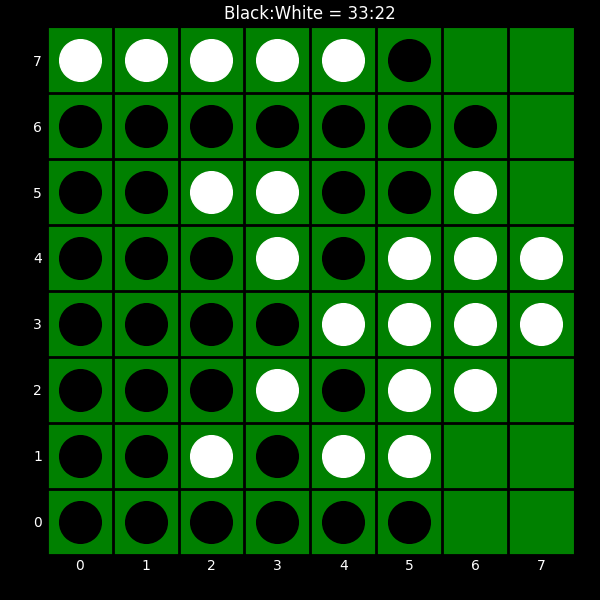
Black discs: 33
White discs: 22